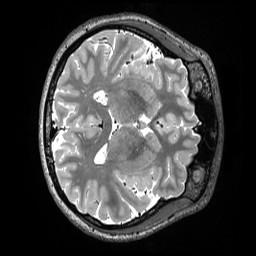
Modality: T2w
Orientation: axial
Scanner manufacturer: siemens
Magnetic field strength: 3 T
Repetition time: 3.2 s
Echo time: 0.563 s